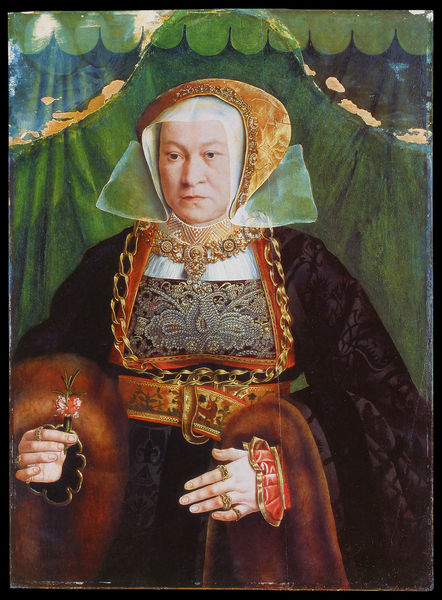
Titel: Bildnis der Sibylla Kessel
Künstler: Bartholomäus Bruyn d. Ä.
Institution: Frankfurt, Städel
Schlagwörter: gemälde, grün, blume, braun, frau, kleid, orange, schmuck, schwarz, blüte, gürtel, rot, schleier, tuch, haube, alt, bluse, gesicht, pelz, samt, ärmel, hände, niederlande, portrait, porträt, vorhang, gold, mantel, reich, stickerei, adel, renaissance, kopfbedeckung, schwer, kette, kopftuch, ernst, streng, ring, halskette, fingerring, ringe, brokat, bekleidung, edeldame, baldachin, höfisch, gurt, collier, weite ärmel, 1450, tudors, schlaier, hände ringe